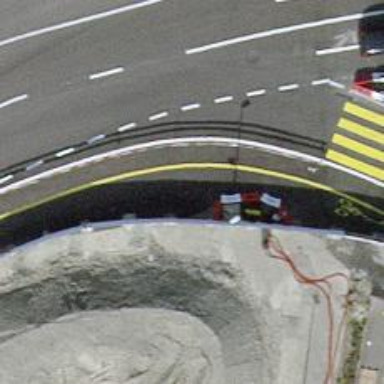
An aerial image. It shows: Road crossing with traffic signals.